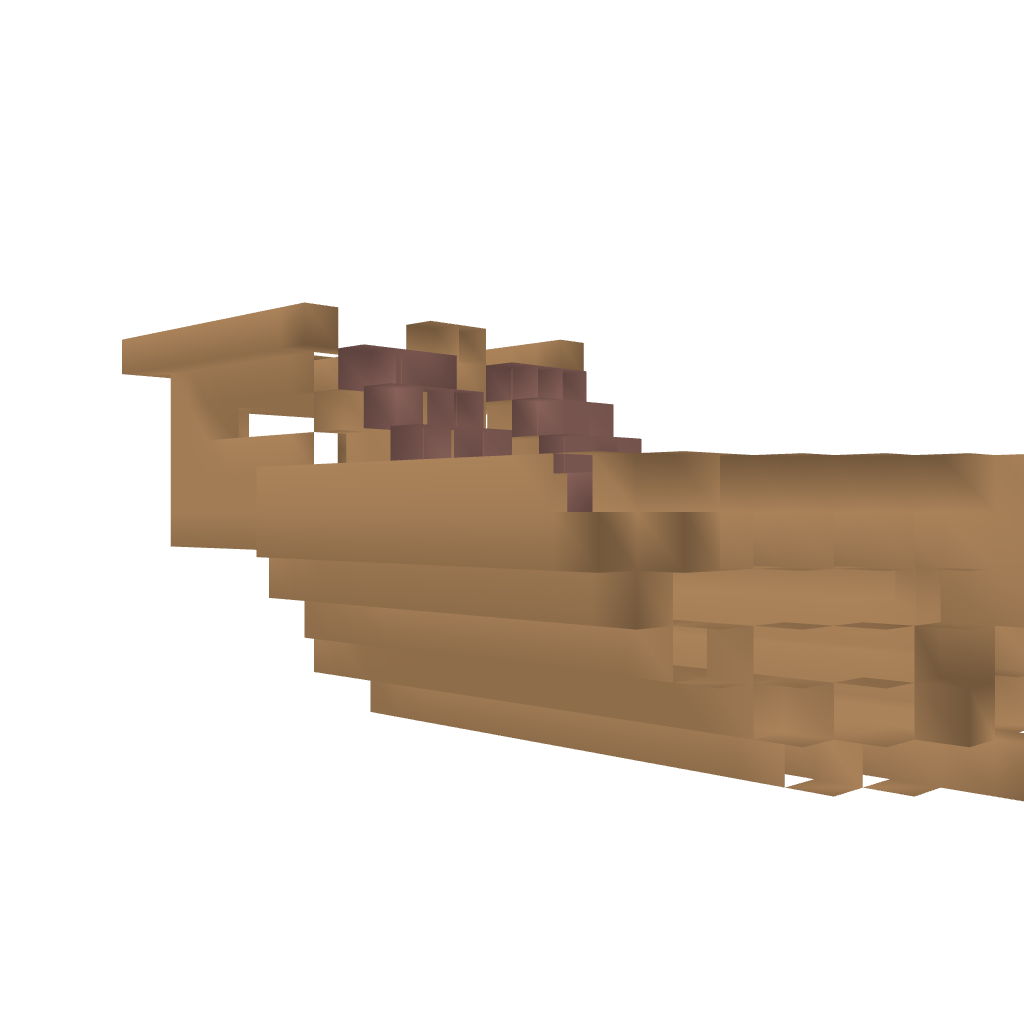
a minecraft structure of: Pirate Boat wooden 10 blocks high